Question: I use SqlServer and i have to admit that i'm not realy good with it ...
This might be and easy question for the advanced users (I hope)
I have two tables which look like this
First table (ID isn't the primary key)
'''
ID IdCust Ref
1 300 123
1 300 124
2 302 345
'''
And the second (ID isn't the primary key)
'''
ID Ref Code Price
1 123 A 10
1 123 Y 15
2 124 A 14
3 345 C 18
'''
In the second table, the column "Ref" is the foreign key of "Ref" in the first table
I'm trying to produce the following output:

[EDIT]
The column "Stock", "Code" and "Price" can have x values, so I don't know it, in advance...
I tried so many things like "PIVOT" but it didn't give me the right result, so i hope someone can solve my problem ...
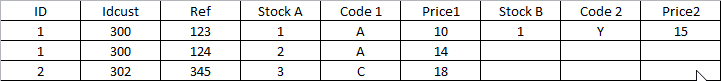
Answer: Use 'row_number()' function and do the aggregation :
'''
select id, IdCust, Ref,
max(case when Seq = 1 then stock end) as [Stock A], -- second table *id*
max(case when Seq = 1 then code end) as [Code 1],
max(case when Seq = 1 then price end) as [Price1],
max(case when Seq = 2 then stock end) as [Stock B], -- second table *id*
max(case when Seq = 2 then code end) as [Code 2],
max(case when Seq = 2 then price end) as [Price2]
from (select f.*, s.Id Stock, s.Code, s.Price,
row_number() over (partition by f.Ref order by s.id) as Seq
from first f
inner join second s on s.Ref = f.Ref
) t
group by id, IdCust, Ref;
'''
However, would go with values else you would need go with solution for that.